Interaction volume radius: 10 \u00c5
Interaction volume height: 25 \u00c5
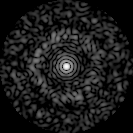
Disorder parameter: 0.8117